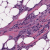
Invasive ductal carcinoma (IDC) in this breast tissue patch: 1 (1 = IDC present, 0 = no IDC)